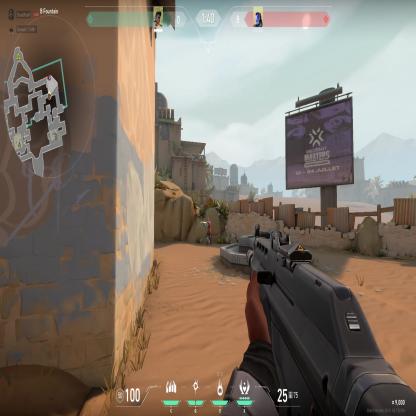
Label: enemy